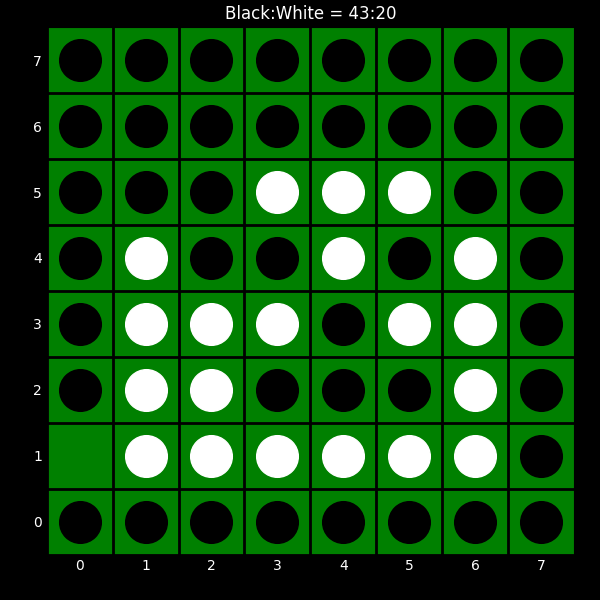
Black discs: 43
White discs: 20